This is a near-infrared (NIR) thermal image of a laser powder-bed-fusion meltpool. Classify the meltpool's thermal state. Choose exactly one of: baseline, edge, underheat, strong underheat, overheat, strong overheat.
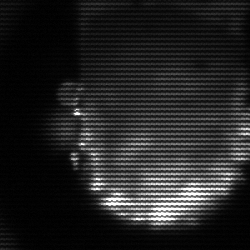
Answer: baseline